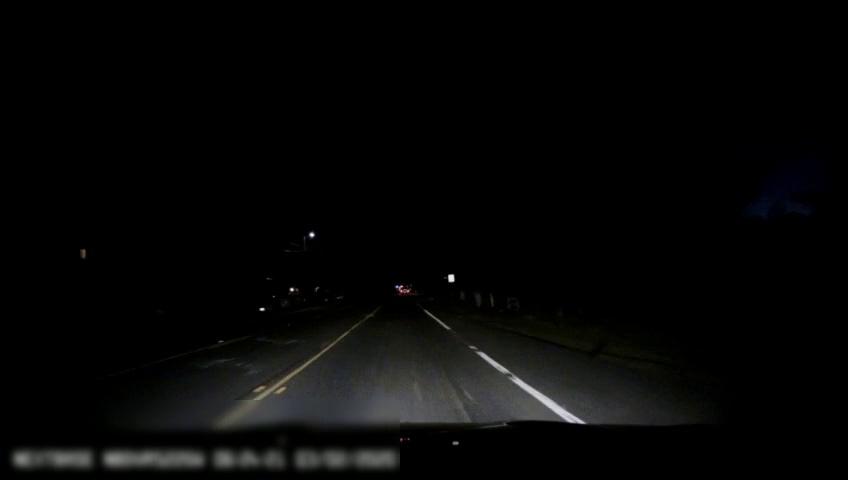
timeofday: Night
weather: Other
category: Drivable Space
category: Vehicles | SUV
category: Vehicles | Car
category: Lanes | Current Lane
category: Lanes | Current Lane
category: Lanes | Alternate Lane